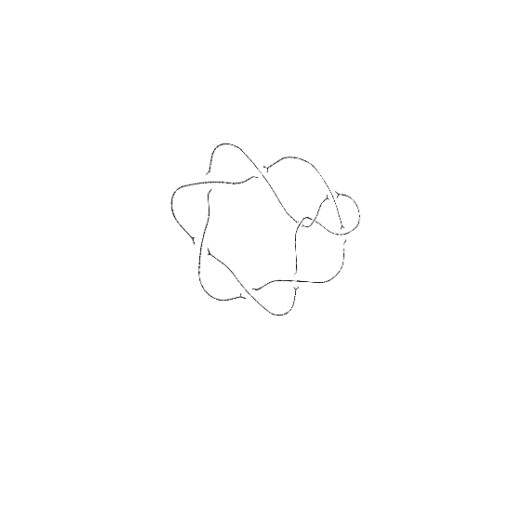
Crossing number: 9